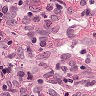
Metastatic tissue present: yes